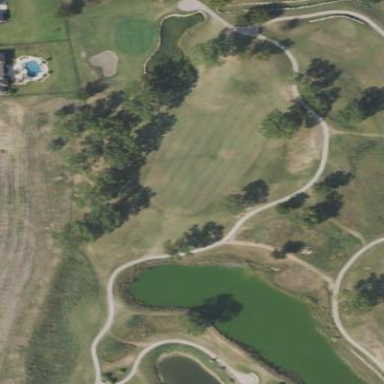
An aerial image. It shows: Golf fairway surrounded by grass.